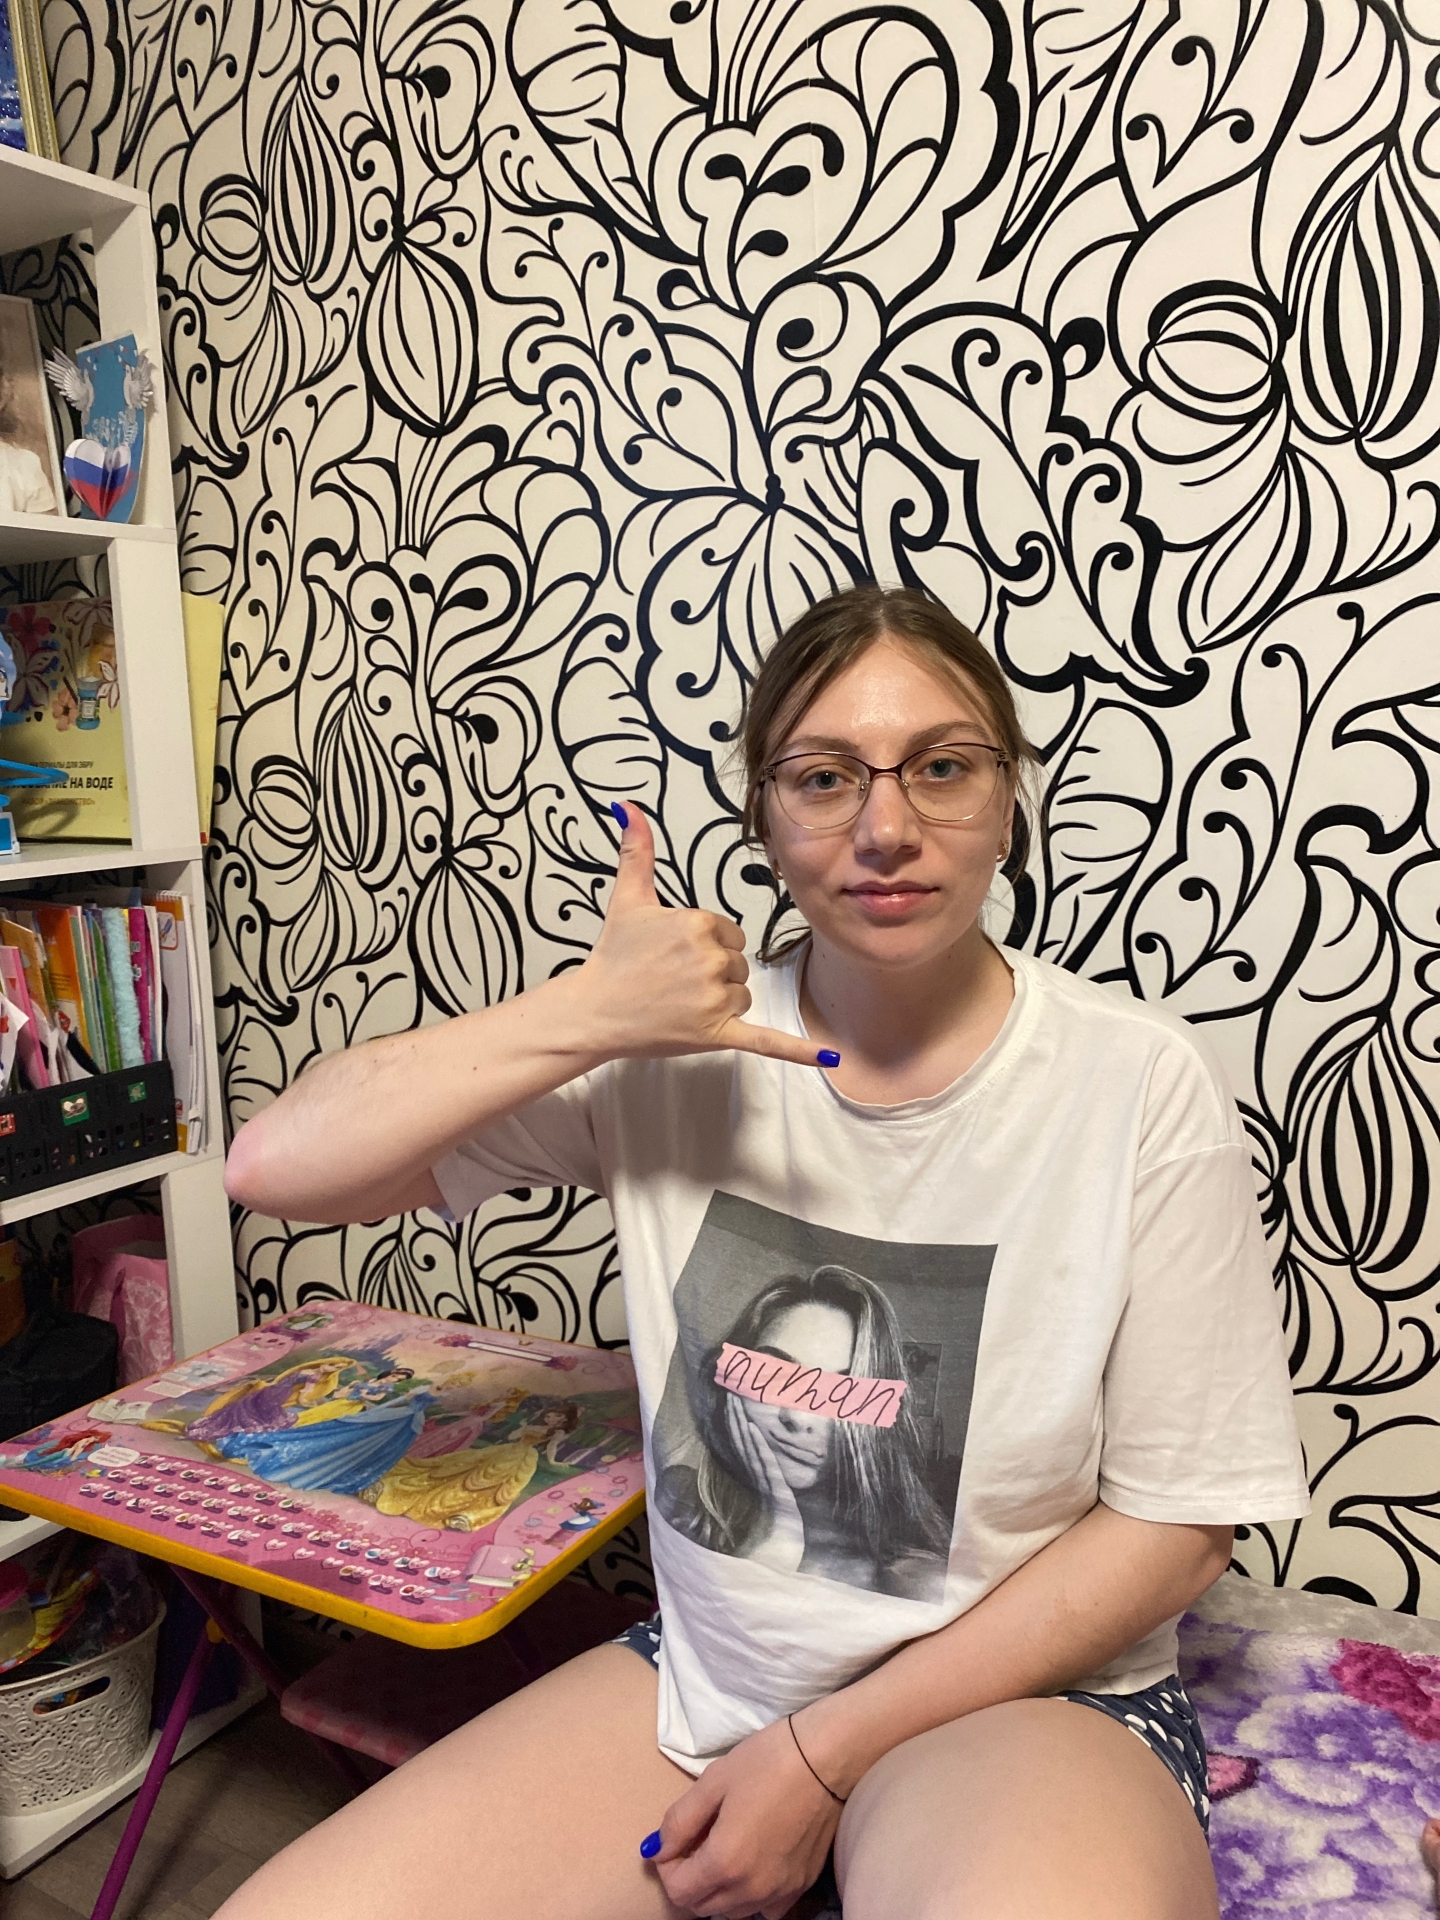
Label: clear